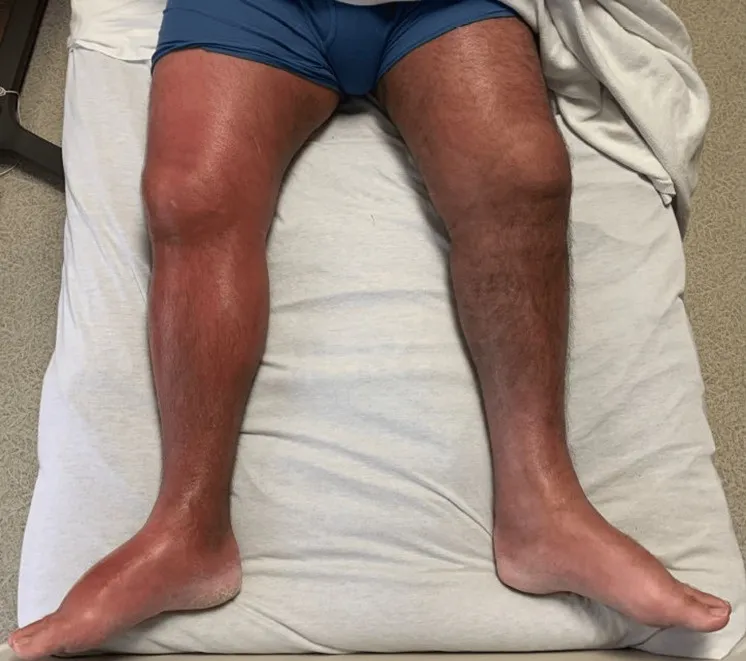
lower extremity edema. Lower extremity edema, warmth, and a peau de orange appearance, along with ill-defined erythematous tender plaques extending from the foot to the right lower abdomen.
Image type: medical_photograph (skin_photograph)